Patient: sex F, age 72
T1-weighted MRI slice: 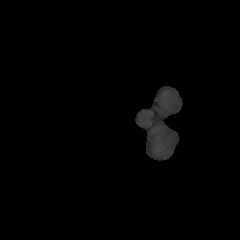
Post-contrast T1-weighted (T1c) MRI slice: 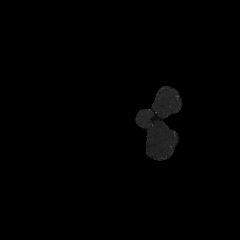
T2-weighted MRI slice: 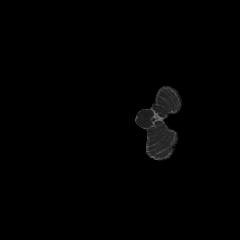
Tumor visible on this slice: no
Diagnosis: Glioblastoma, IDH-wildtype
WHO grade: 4